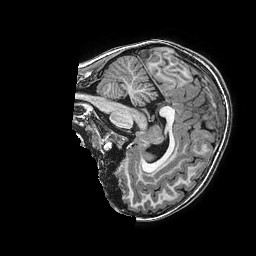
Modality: T1w
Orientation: sagittal
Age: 11
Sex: male
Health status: ill
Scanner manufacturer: ge
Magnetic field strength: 3 T
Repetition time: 0.0077 s
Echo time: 0.003436 s